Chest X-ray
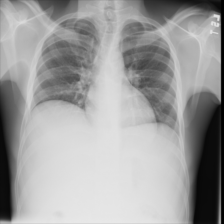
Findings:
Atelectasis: negative
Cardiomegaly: negative
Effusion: negative
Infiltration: negative
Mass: negative
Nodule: negative
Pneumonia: negative
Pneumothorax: negative
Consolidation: negative
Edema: negative
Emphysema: negative
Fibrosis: negative
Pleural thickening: negative
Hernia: negative